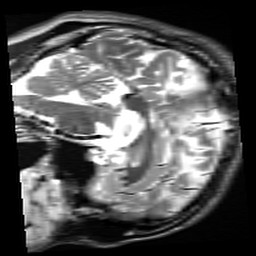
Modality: inplaneT2
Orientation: sagittal
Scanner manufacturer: siemens
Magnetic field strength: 3 T
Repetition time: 7.02 s
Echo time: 0.069 s